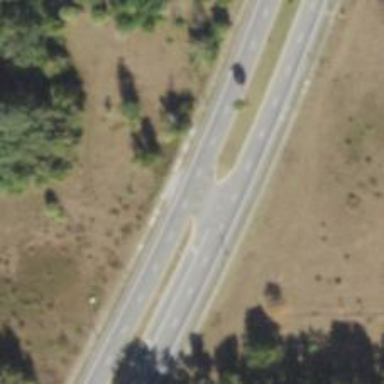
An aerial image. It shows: Trunk link road with asphalt surface.